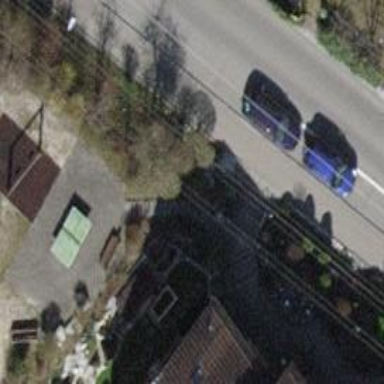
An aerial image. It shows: Set of steps on the road.